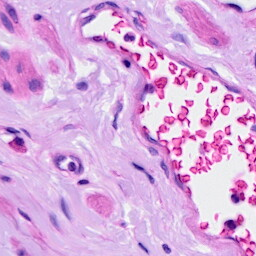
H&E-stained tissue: Ovarian